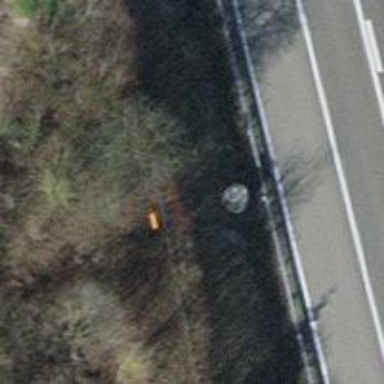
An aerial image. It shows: Pole with roof covering pipeline marker.